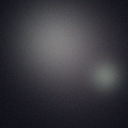
Screen state: off